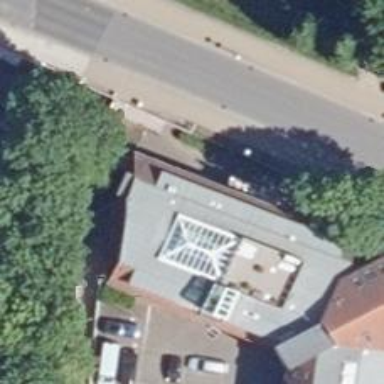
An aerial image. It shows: Library.